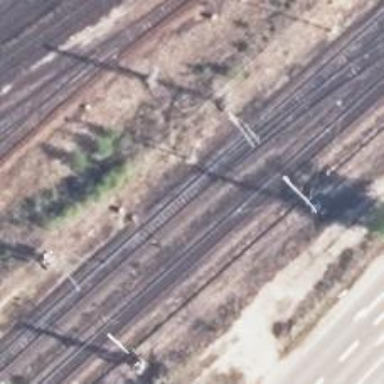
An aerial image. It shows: Railway switch.